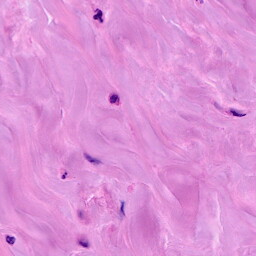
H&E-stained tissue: Breast